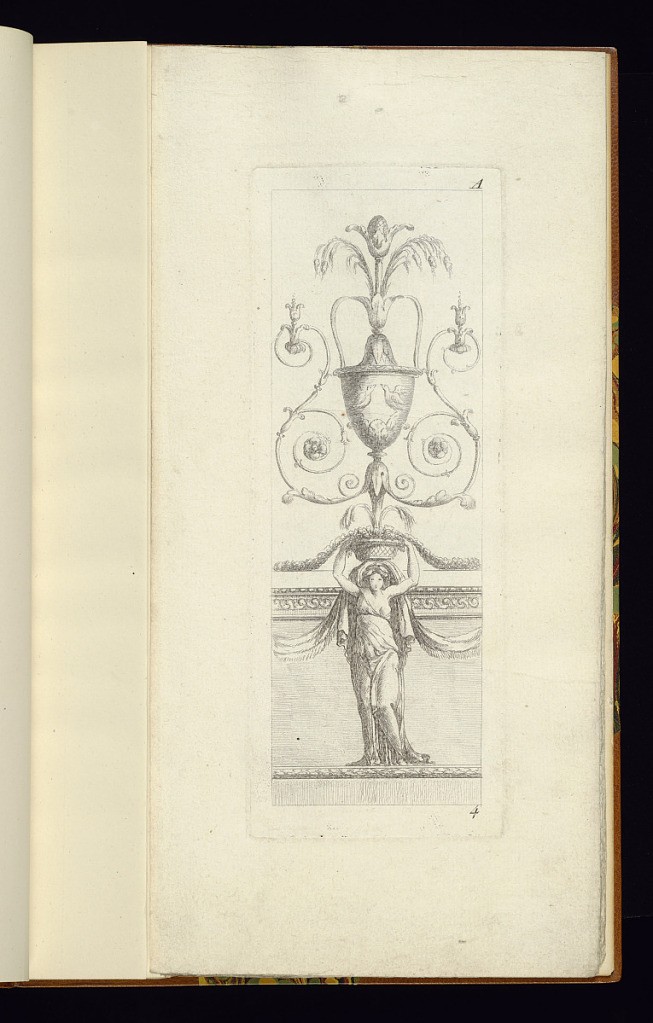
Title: Arabesque Design
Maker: Juste-François Boucher, French, 1736 – 1782
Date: ca. 1775
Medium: Etching on cream laid paper
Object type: Print
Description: Arabesque design depicting a draped woman in front of bands of wave pattern and egg and dart, holding a basket on her head from which emerges a tall vase and scrolling leaves.